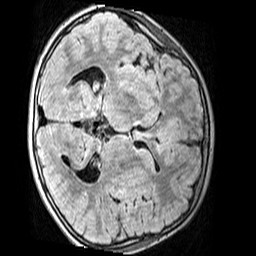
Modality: FLAIR
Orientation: axial
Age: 11
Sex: male
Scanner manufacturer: siemens
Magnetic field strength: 3 T
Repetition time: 5 s
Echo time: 0.388 s